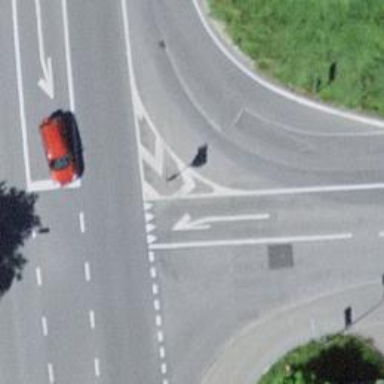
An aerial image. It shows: Primary highway with asphalt surface and sidewalks on both sides. The junction features roundabout with lane for cyclists on the left and shared bus lane on the right.